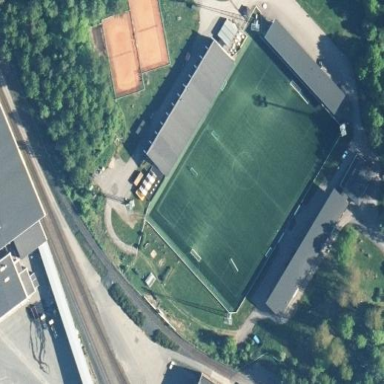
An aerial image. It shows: Artificial turf soccer pitch for leisure sports.